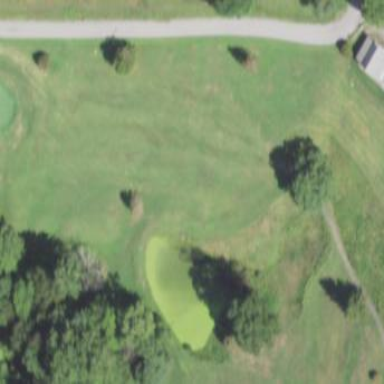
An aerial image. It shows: Grassy area designated as golf fairway.